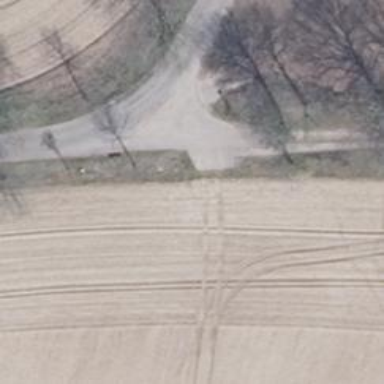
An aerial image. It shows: Unclassified road with asphalt surface.